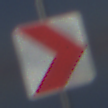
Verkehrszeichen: RichtungstafelnInKurvenKleinLinks
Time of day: MorningAfternoon
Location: Outdoor (Nature)
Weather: PartlyCloudy
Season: NotSpecified
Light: Natural